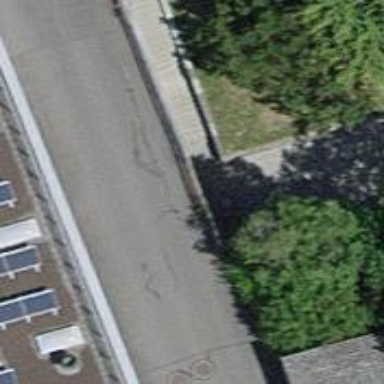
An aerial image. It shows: Parking entrance.